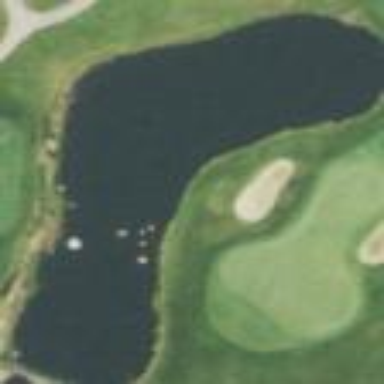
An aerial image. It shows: Scenic view of water hazard on golf course. The natural water feature adds beauty to the landscape.